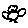
Label: bird